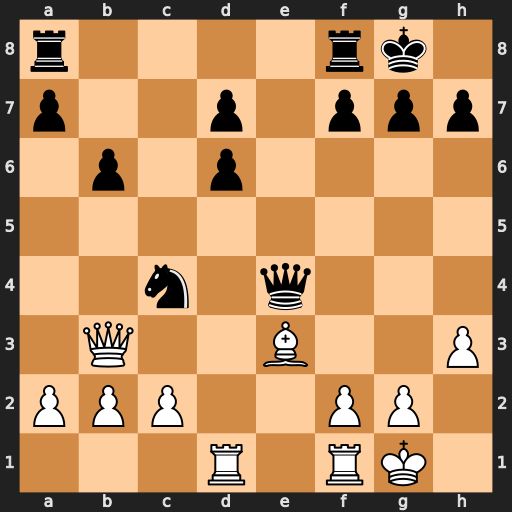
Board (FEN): r4rk1/p2p1ppp/1p1p4/8/2n1q3/1Q2B2P/PPP2PP1/3R1RK1
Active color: w
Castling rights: -
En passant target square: -
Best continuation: Rd4 Nxe3 Rxe4